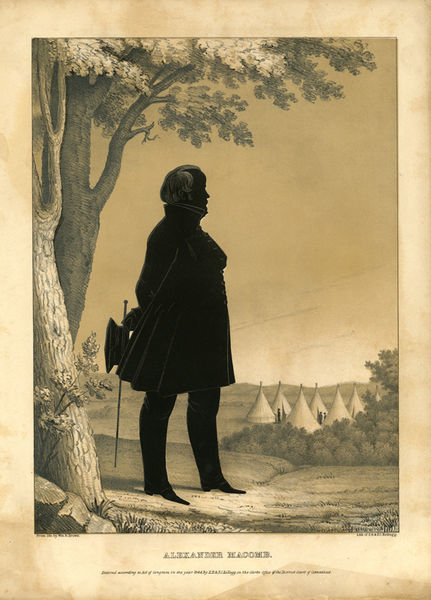
Titel: Alexander Macomb (Folio of Silhouettes of Famous Men)
Künstler: Edmund Burke Kellogg
Standort: Amherst (Massachusetts, USA)
Institution: Mead Art Museum, Amherst College
Schlagwörter: architecture, hat, men, military, white, black, grey, nose, portrait, flowers, print, brown, perspective, hand, profile, flower, man, rock, sky, tree, background, field, hill, hills, landscape, distance, horizon, trees, america, forest, grass, view, paper, chin, coat, jacket, leaves, pose, trunk, ink, ground, back, pants, shoes, engraving, branches, cane, waistcoat, figure, outdoors, tent, native, native american, gentleman, stick, standing, camp, text, silhouette, posed, can, woods, foliage, fat, power, settlement, homes, bark, nineteenth-century, tents, printmaking, famous, teepees, silouhette, alexander macomb, teepee, sipi, tipi, tipis, printamking, encampment, woodsw, kellog, kellogg, gry, wigwams, alexander hacomb, sillohwet